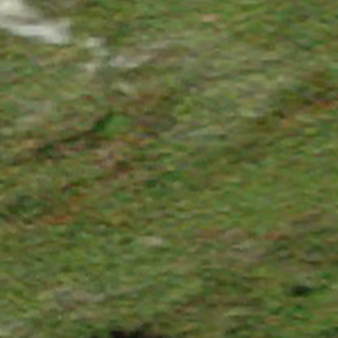
Label: other